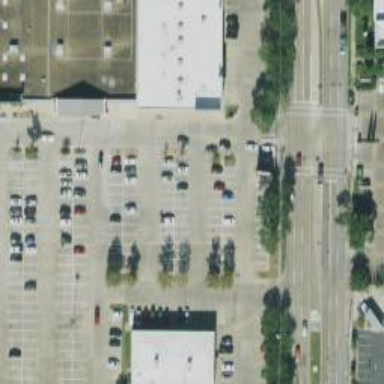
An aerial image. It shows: Parking space.